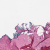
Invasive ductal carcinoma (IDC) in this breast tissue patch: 0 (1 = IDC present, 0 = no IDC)